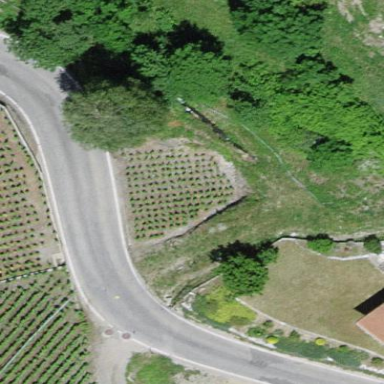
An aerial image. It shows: Vineyard growing grapes.